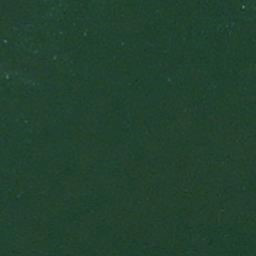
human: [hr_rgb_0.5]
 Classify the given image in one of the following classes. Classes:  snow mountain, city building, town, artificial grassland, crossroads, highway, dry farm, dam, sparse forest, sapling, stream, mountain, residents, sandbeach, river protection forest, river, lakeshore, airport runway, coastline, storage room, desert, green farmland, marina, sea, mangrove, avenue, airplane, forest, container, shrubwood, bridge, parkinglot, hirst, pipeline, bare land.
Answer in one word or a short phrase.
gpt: sea